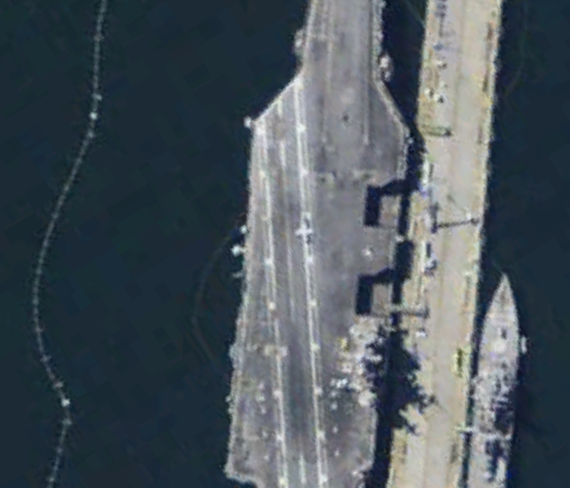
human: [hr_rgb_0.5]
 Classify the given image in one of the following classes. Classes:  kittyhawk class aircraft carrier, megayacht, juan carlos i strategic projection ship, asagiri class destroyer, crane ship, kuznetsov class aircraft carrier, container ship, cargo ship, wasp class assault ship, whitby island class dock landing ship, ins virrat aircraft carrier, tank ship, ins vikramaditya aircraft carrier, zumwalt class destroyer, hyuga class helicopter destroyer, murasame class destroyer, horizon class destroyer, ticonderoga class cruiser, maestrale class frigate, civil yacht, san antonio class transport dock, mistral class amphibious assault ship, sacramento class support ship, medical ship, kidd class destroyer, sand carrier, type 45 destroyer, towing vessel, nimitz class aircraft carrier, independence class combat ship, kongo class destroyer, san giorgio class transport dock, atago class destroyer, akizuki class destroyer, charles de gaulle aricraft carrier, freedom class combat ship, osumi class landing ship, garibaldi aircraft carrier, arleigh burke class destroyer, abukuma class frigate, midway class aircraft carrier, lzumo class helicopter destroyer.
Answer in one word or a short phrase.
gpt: Nimitz class aircraft carrier